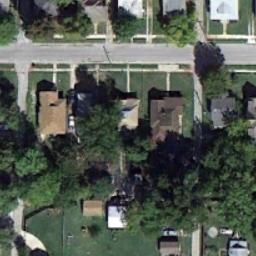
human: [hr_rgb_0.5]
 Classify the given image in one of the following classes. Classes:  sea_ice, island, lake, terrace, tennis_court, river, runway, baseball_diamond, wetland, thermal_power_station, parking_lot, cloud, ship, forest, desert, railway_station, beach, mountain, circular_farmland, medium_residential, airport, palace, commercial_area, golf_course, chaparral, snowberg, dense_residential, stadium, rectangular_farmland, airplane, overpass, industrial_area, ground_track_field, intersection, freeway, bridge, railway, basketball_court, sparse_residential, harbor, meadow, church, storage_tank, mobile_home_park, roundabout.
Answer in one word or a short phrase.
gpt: medium_residential